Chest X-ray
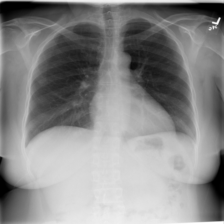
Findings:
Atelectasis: negative
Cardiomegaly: negative
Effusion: negative
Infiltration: negative
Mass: negative
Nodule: negative
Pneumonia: negative
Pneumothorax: negative
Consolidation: negative
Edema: negative
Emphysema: negative
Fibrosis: negative
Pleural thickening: negative
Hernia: negative